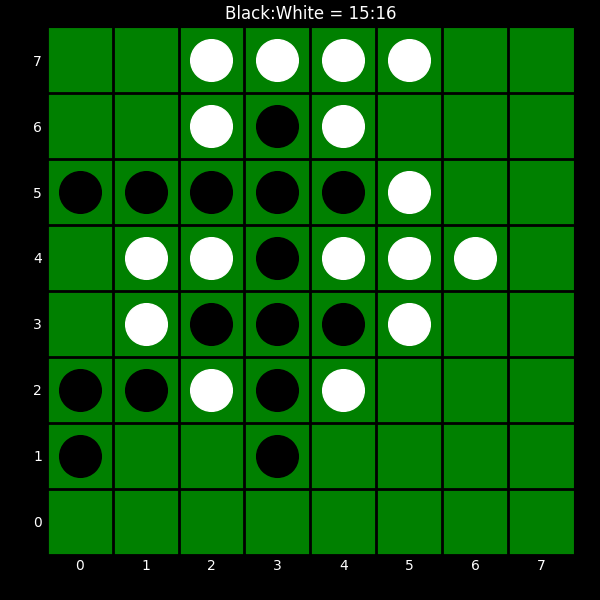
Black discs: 15
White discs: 16